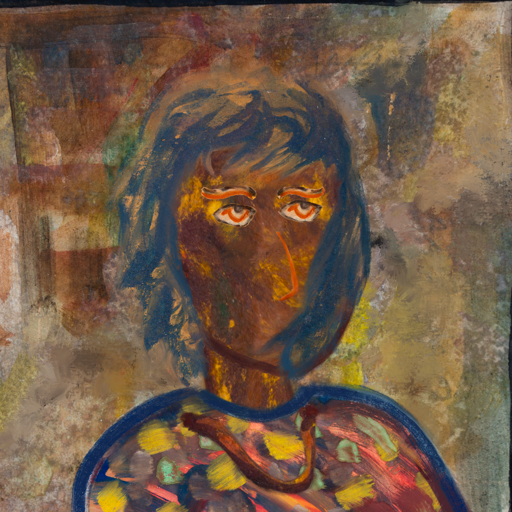
Background: Mosgoul, Head And Neck Side: Comrade, Face Side: Experience, Bust: Mother_And_Son_Mother, Hair Side: In_The_Sun, Head Accessory: Blank, Second Necklace: Comrade, Necklace: Blank, Baby: Blank